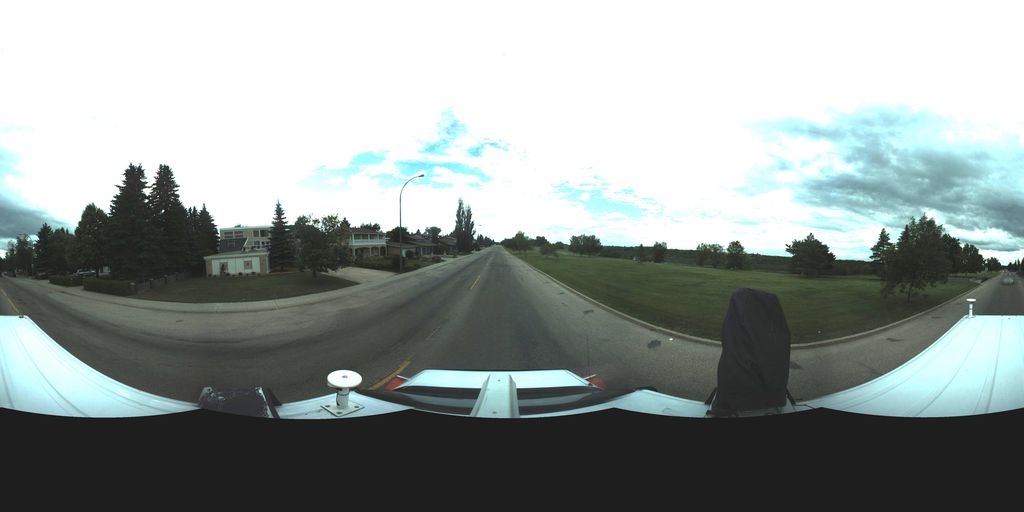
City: saskatoon